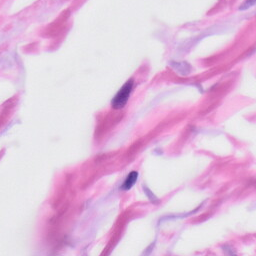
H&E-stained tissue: Skin